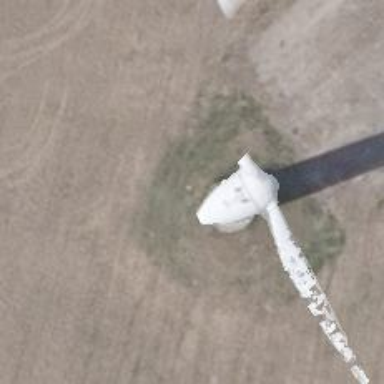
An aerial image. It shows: Wind-powered generator.